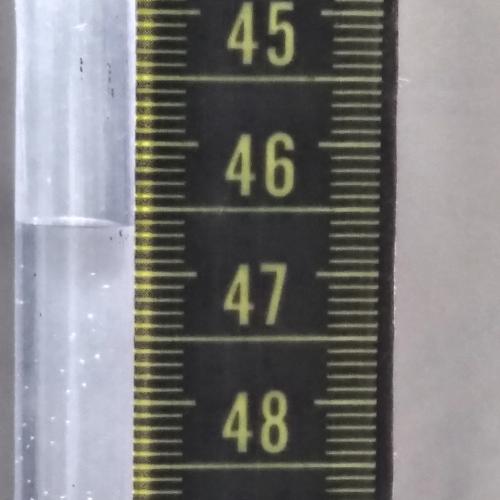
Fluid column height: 46.7 cm